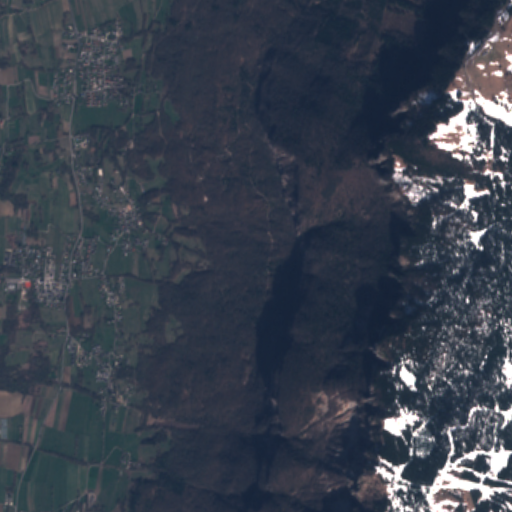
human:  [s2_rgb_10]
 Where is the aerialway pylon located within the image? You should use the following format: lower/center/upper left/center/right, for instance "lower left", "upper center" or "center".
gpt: The aerialway pylon is located in the lower right of the image.
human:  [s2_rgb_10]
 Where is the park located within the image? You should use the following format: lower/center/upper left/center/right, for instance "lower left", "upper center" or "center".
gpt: The park is located in the lower left of the image.
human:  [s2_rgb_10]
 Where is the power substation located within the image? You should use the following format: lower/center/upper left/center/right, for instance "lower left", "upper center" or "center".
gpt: The power substation is located in the lower right of the image.
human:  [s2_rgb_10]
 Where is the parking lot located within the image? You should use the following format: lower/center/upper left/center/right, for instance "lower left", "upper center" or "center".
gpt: There is no parking lot in the image.